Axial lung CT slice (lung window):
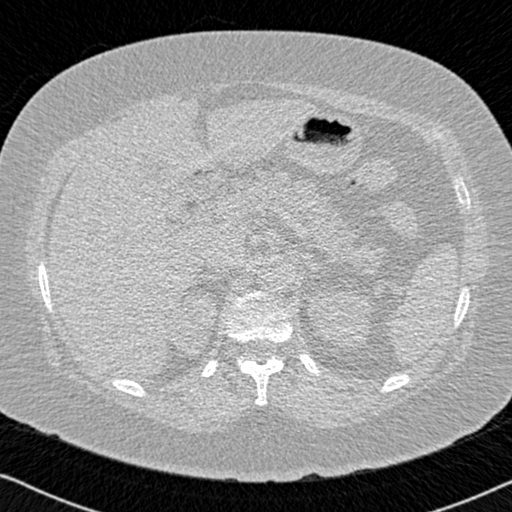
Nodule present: no